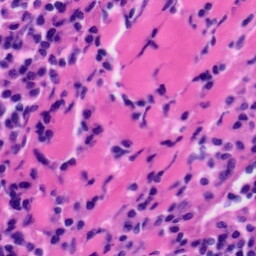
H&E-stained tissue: Tonsil